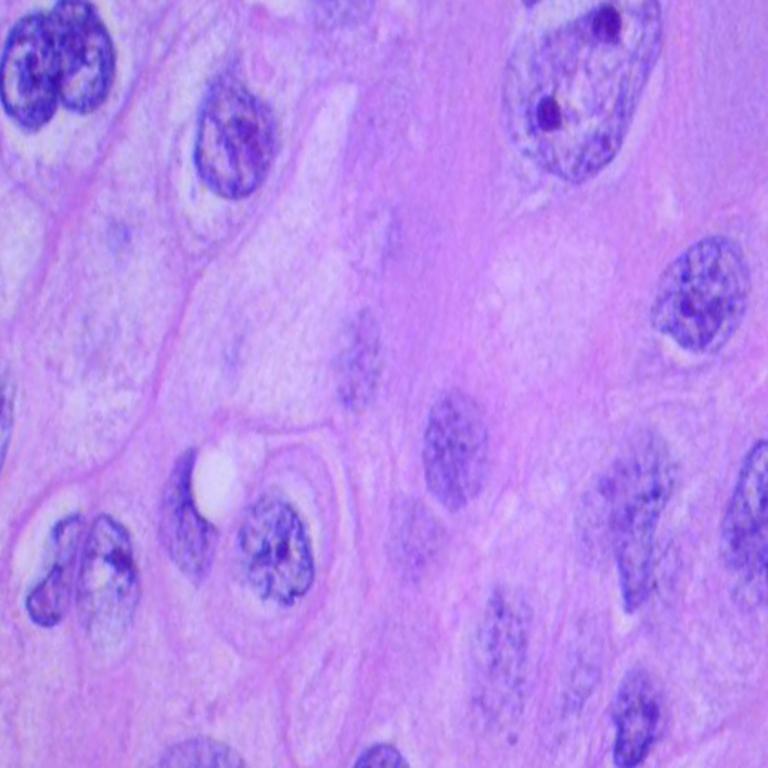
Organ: lung
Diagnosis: squamous carcinomas